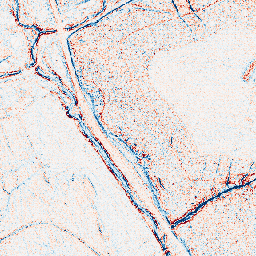
Category: edge_preserving
Decomposition family: anisotropic_diffusion
Decomposition parameters: iterations: 5
kappa: 10
gamma: 0.05
Upsampling method: nearest
Upsampling parameters: scale: 4
Upsampling scale: 4